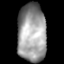
Tissue: lung
Cell type: Epithelial cells
Senescence score: 0.1607
Nuclear area (px): 1637
Mean DAPI intensity: 154.698